Interaction volume radius: 5 \u00c5
Interaction volume height: 20 \u00c5
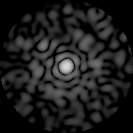
Disorder parameter: 0.8206